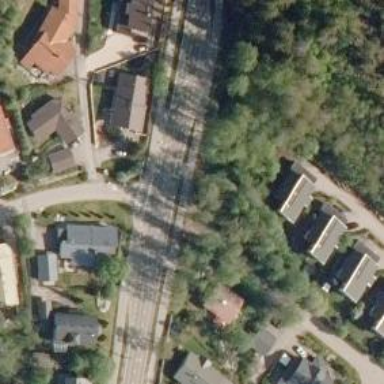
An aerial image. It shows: Crossing on the cycleway.